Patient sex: M
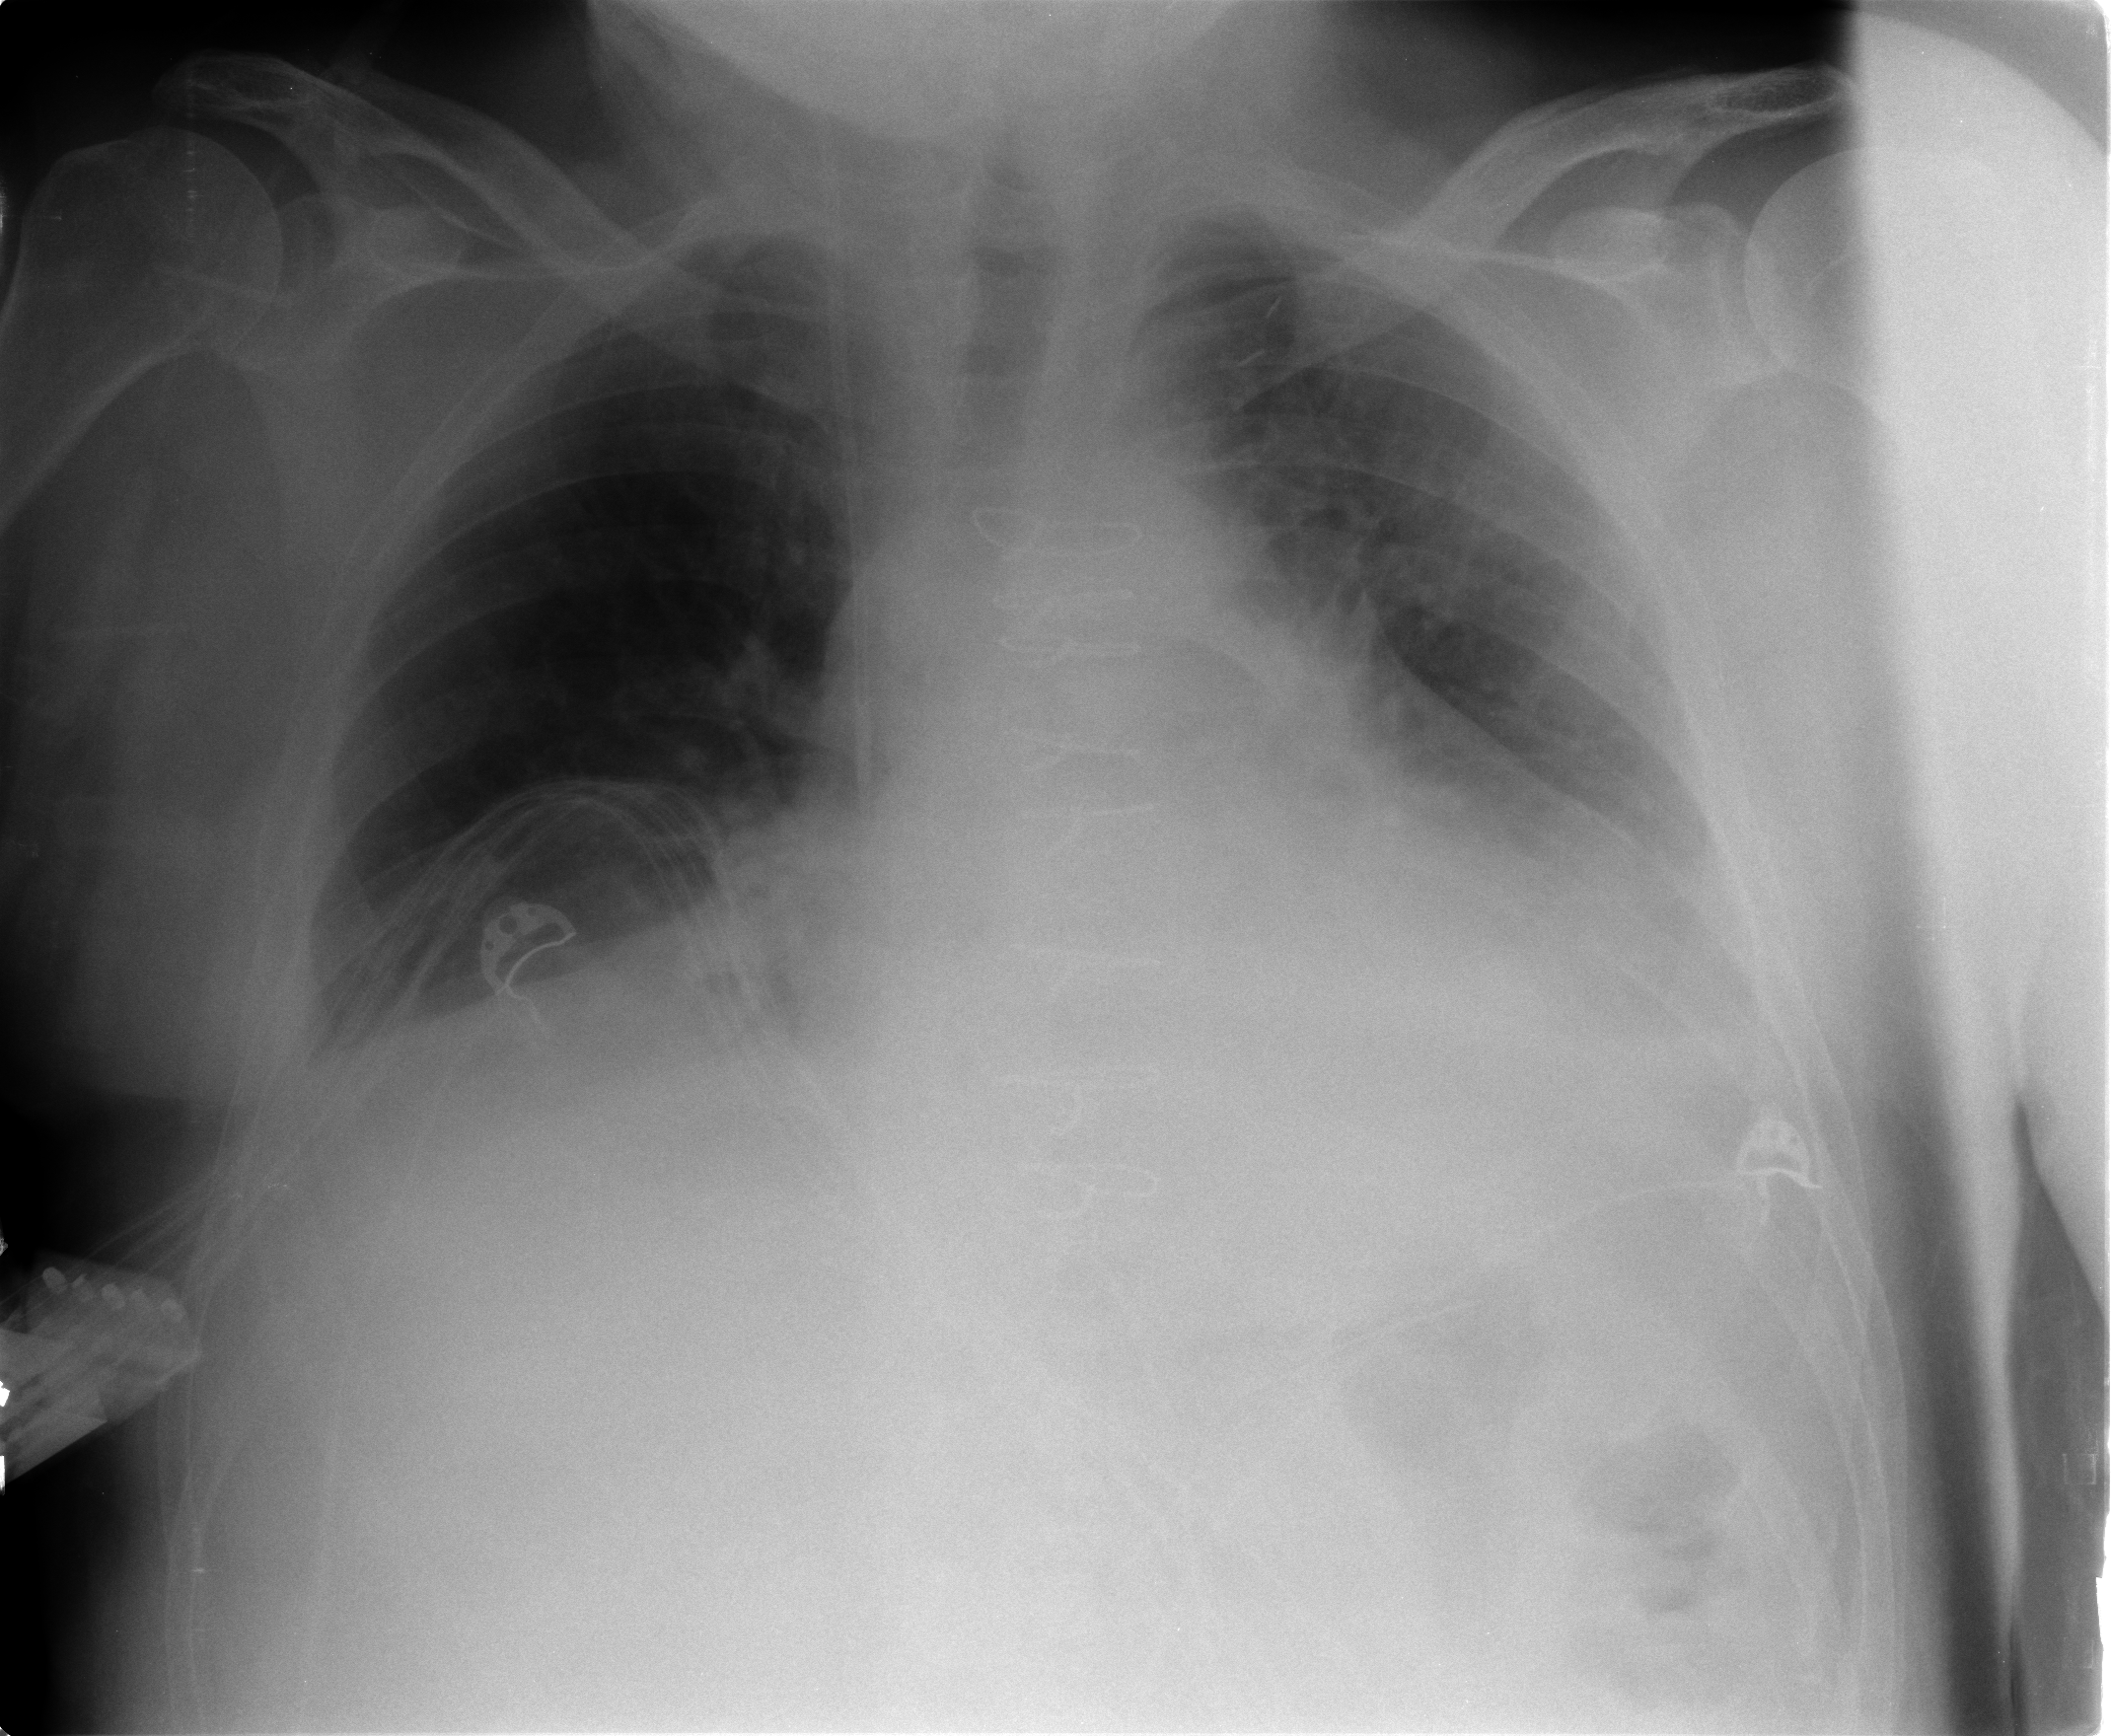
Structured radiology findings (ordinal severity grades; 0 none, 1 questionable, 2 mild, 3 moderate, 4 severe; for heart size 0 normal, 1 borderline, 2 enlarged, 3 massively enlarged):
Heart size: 2
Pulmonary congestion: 2
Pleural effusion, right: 2
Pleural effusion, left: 3
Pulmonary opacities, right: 0
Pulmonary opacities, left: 0
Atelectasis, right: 0
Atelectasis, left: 2